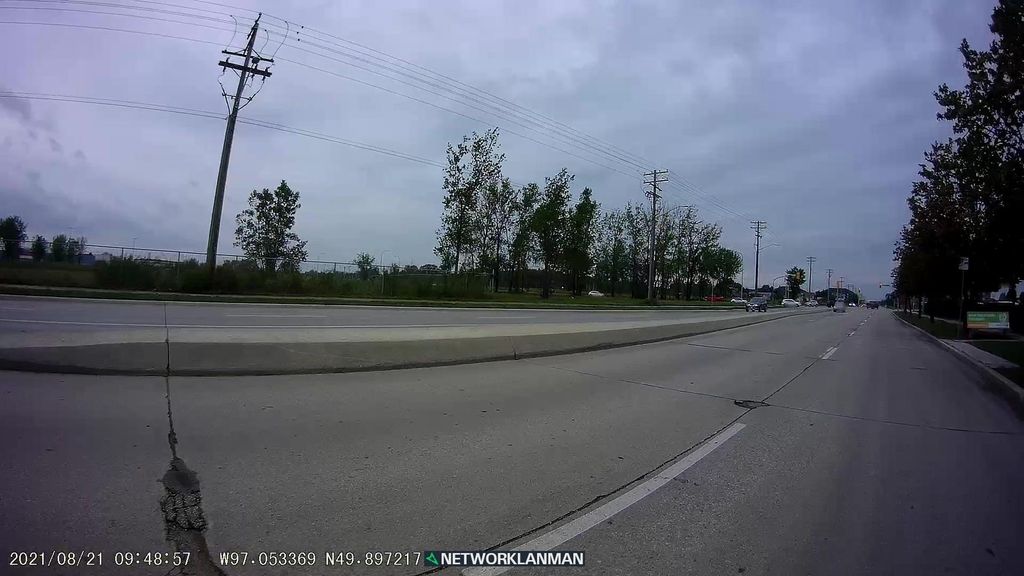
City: winnipeg